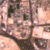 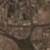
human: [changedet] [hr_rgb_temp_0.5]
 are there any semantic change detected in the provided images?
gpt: Everything remains the same.